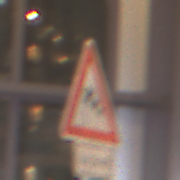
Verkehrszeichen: SeitenwindVonLinks
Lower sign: LaengeEinerStrecke6
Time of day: NotSpecified
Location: Indoor (Urban)
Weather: NotSpecified
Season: NotSpecified
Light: Artificial